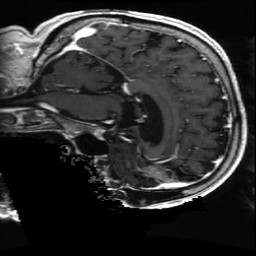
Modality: T1w
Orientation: sagittal
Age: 69
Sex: male
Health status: ill